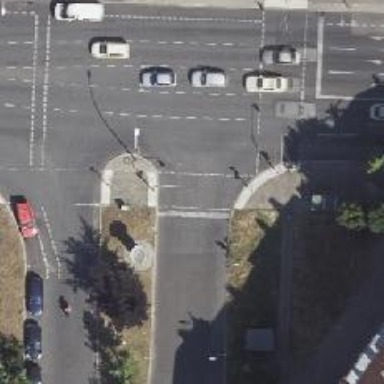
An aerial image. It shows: Crossing with traffic signals.